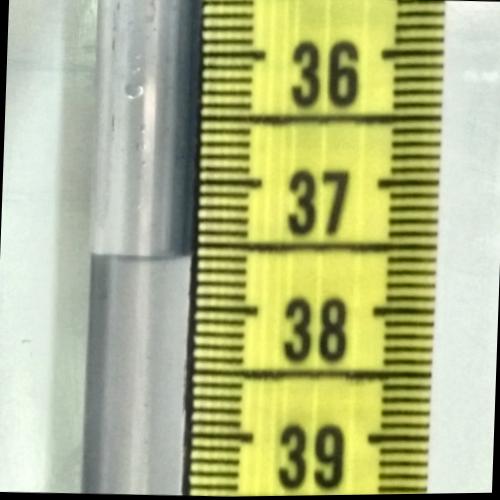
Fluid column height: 37.6 cm